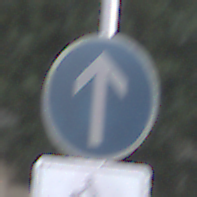
Verkehrszeichen: VorgeschriebeneFahrtrichtungGeradeaus
Zusatzzeichen unten: EinspurigeFahrzeugeFrei3
Umgebung: Outdoor, Urban
Tageszeit: MorningAfternoon
Wetter: PartlyCloudy
Licht: Natural
Jahreszeit: NotSpecified
Kontrast: HighContrast